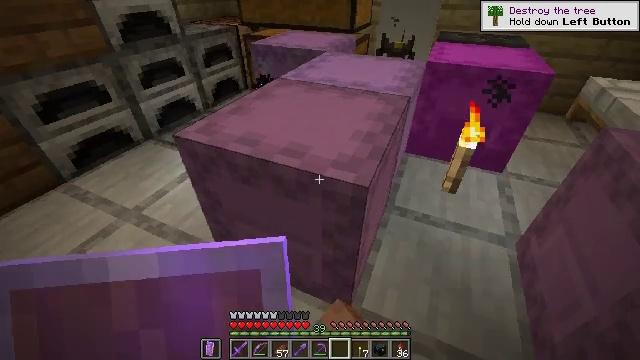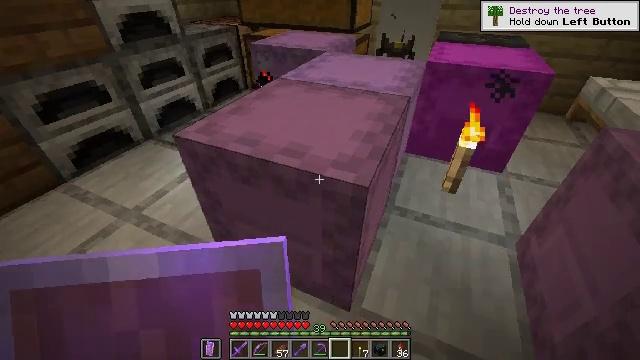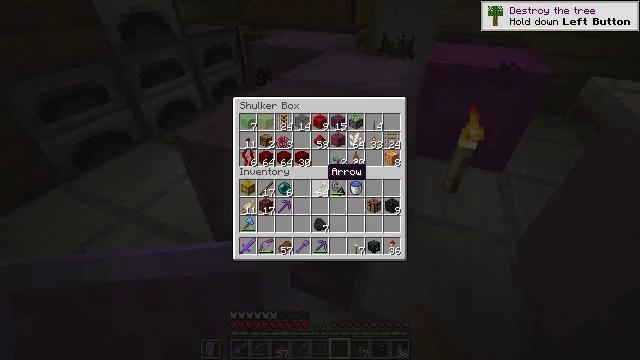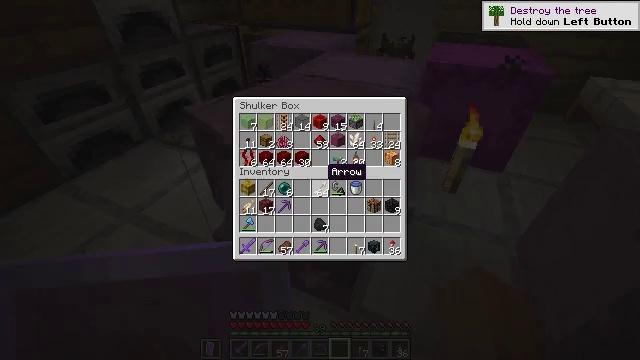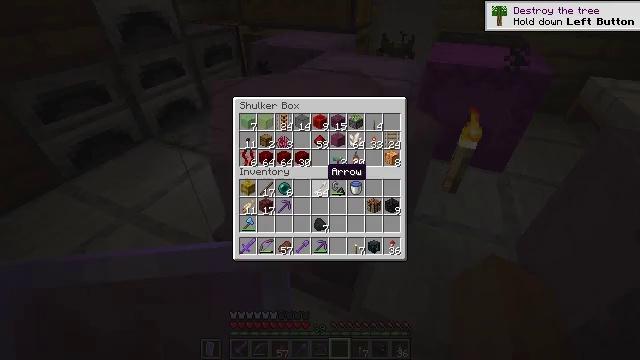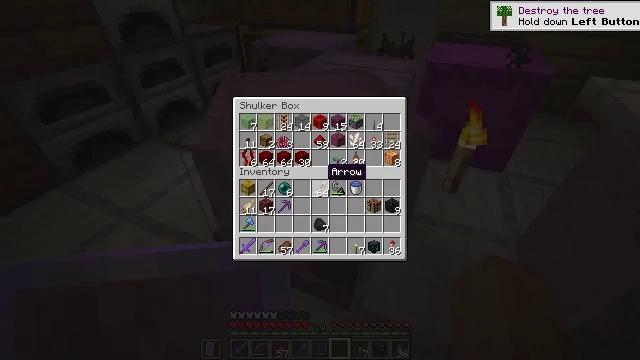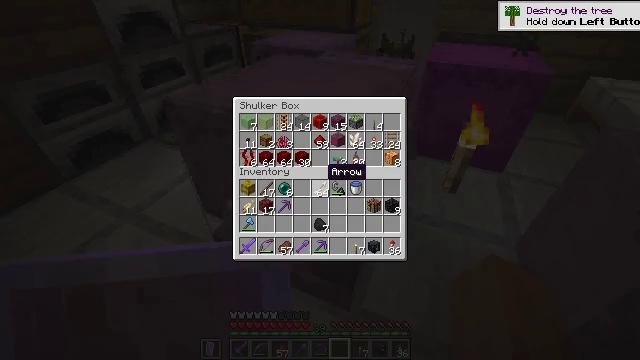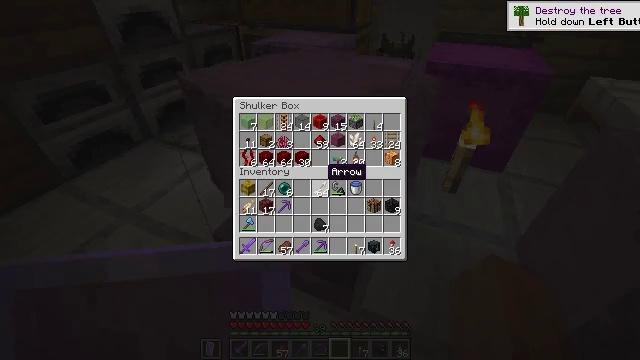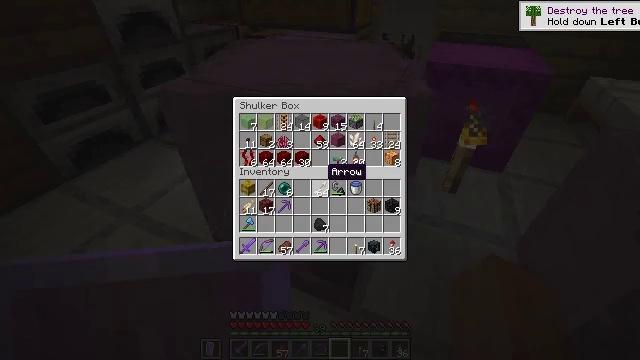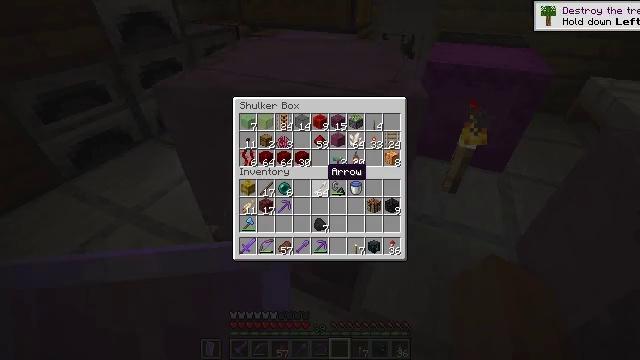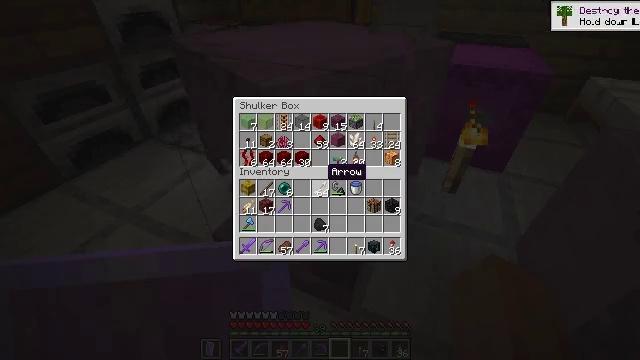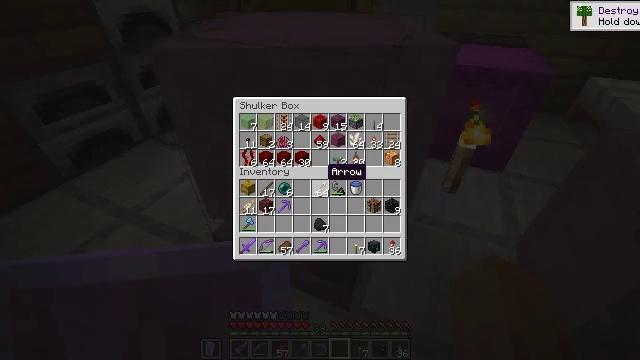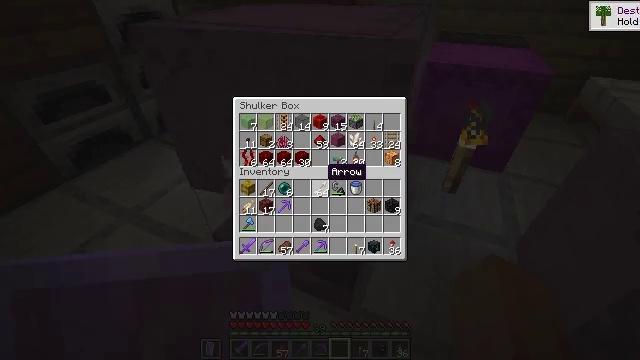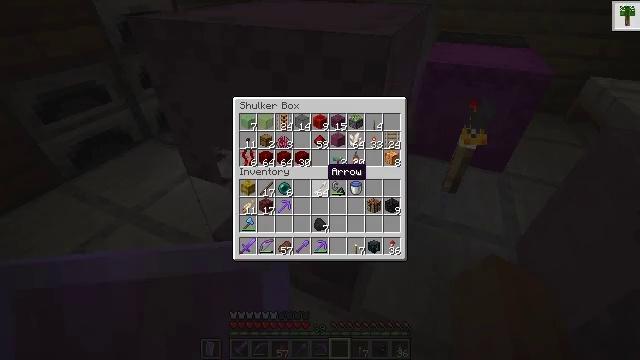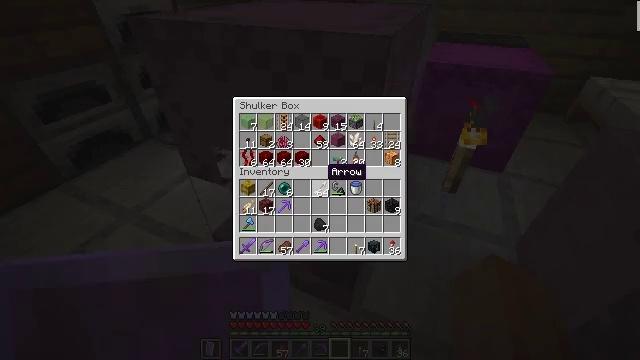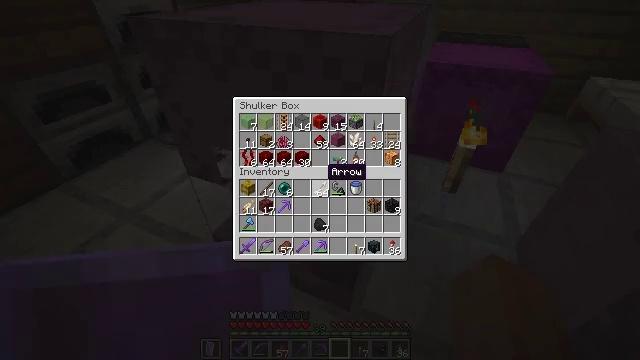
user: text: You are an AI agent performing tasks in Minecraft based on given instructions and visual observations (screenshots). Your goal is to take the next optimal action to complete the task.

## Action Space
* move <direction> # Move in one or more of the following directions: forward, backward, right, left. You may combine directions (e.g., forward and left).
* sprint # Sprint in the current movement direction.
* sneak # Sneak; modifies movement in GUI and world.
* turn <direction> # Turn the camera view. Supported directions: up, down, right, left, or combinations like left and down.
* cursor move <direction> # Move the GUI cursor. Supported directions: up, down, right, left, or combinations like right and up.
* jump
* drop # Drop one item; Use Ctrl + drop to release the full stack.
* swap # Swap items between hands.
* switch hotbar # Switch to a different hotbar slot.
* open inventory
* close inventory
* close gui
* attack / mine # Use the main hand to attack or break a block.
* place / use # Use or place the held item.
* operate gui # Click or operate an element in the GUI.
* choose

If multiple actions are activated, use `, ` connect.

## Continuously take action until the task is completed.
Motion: motion action
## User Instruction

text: Create glass by smelting sand.
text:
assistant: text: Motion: no_op
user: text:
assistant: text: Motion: no_op
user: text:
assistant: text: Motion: no_op
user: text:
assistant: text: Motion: no_op
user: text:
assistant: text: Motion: no_op
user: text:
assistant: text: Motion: no_op
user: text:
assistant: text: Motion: no_op
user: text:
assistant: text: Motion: no_op
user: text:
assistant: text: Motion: no_op
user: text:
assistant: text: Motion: no_op
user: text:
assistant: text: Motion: no_op
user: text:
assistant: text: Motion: no_op
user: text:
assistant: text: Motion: no_op
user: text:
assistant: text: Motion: no_op
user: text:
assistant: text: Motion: no_op
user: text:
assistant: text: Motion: no_op
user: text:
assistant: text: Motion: no_op
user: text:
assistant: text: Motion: no_op
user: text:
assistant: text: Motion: no_op
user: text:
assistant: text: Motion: no_op
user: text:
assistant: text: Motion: no_op
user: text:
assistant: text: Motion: turn right
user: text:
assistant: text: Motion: turn right and up
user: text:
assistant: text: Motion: turn right
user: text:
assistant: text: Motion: turn right
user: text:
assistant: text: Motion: no_op
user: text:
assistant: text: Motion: no_op
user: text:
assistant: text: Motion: no_op
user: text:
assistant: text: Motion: no_op
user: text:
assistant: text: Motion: no_op